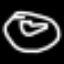
Label: donut